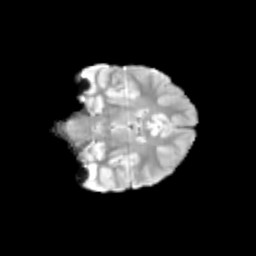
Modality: T2w
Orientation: coronal
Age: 9
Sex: female
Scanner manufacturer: siemens
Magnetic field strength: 3 T
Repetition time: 3.8 s
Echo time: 0.07 s